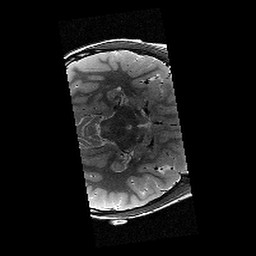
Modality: T2w
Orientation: axial
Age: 9
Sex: male
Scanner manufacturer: siemens
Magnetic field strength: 3 T
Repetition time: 9.23 s
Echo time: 0.067 s